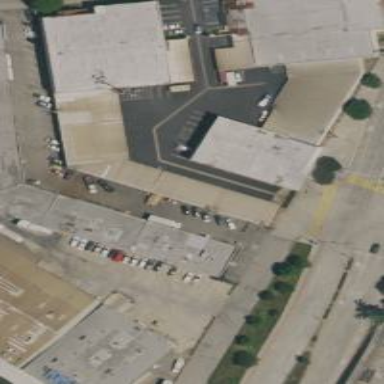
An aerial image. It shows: Warehouse building.